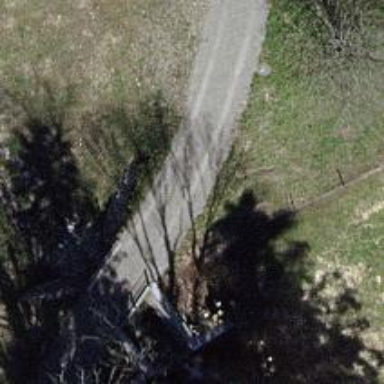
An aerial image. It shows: Track road on gravel surface leading over bridge with grade 2 track type.